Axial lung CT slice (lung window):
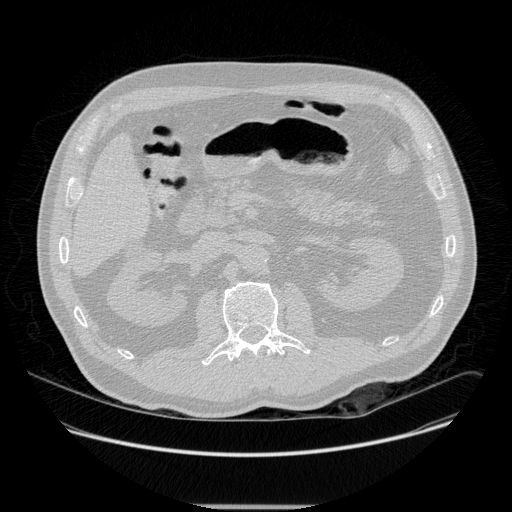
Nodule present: no